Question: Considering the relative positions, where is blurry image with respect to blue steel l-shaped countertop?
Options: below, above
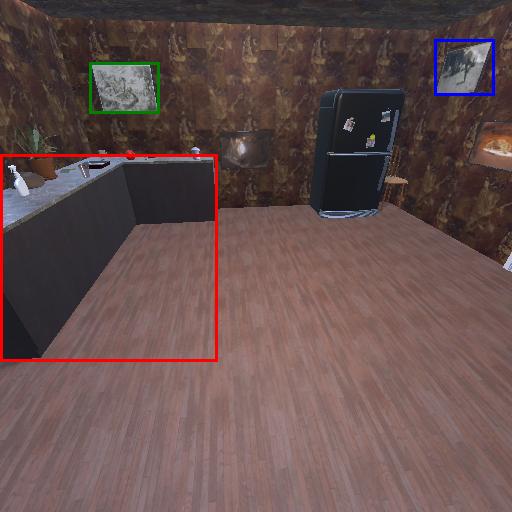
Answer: below